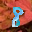
Label: 8